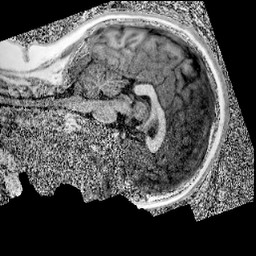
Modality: UNIT1
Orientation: sagittal
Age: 13
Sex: male
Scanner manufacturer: siemens
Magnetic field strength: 3 T
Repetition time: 4 s
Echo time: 0.00299 s